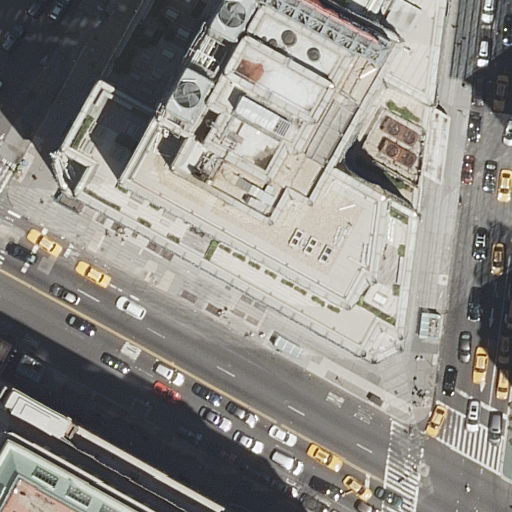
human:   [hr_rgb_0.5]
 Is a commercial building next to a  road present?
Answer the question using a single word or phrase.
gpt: yes

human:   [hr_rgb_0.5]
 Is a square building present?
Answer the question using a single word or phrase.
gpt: no

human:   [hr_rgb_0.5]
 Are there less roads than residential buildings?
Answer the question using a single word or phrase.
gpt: no

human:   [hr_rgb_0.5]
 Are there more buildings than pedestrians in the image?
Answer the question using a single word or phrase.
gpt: yes

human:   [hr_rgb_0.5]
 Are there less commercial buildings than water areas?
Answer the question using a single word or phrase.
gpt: no

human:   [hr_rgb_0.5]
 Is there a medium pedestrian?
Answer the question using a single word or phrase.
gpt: no

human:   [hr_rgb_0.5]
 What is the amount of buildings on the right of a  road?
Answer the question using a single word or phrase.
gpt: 1

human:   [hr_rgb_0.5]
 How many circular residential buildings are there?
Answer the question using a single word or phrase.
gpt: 0

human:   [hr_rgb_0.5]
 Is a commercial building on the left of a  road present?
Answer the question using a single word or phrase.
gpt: yes

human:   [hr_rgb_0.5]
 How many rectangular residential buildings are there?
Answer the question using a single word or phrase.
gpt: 0

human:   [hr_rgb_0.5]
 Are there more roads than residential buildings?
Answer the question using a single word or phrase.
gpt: yes

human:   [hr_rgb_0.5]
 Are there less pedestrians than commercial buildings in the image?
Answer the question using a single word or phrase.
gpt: yes

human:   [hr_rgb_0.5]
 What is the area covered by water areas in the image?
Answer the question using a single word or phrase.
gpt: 0m2

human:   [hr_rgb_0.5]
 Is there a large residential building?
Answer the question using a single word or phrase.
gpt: no

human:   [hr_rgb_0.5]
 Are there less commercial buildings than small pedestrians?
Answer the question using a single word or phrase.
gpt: no

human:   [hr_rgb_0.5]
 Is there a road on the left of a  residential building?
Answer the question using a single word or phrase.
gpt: no

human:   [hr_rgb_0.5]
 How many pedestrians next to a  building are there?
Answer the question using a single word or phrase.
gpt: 1

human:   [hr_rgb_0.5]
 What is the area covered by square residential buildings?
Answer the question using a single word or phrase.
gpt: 0m2

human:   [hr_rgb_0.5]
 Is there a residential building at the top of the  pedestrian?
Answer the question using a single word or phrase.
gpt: no

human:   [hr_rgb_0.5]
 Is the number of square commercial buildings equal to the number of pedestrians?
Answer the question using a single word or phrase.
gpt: no

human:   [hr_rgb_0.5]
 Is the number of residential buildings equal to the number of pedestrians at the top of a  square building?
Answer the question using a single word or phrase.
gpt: yes

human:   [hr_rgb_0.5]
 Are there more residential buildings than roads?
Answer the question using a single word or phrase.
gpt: no

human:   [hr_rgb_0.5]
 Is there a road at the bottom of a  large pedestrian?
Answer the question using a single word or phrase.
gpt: no

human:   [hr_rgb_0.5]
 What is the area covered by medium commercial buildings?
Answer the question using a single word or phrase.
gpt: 330m2

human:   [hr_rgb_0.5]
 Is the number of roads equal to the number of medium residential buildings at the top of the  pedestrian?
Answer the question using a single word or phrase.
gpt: no

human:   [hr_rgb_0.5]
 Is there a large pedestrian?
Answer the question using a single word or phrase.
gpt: no

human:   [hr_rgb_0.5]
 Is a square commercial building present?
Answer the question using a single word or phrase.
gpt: no

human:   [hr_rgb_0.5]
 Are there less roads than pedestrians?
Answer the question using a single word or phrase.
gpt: no

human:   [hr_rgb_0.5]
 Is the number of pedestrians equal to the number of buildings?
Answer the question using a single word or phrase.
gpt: no

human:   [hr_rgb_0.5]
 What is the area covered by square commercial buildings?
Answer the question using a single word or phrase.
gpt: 0m2

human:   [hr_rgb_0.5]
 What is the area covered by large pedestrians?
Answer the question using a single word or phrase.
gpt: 0m2

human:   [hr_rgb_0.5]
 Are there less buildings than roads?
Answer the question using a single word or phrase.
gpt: yes

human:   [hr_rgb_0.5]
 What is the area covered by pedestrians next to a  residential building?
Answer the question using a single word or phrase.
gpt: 0m2

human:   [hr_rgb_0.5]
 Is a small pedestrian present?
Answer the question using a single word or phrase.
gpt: yes

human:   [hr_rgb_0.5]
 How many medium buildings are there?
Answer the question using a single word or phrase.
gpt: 1

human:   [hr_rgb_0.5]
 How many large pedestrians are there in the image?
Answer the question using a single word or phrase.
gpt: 0